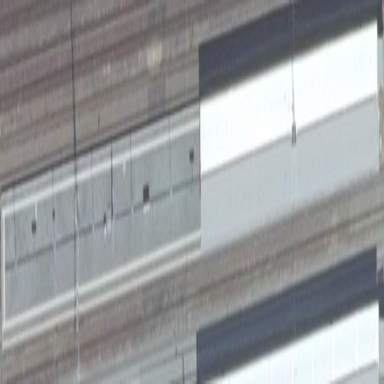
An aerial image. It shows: Platform for public transport at railway station.